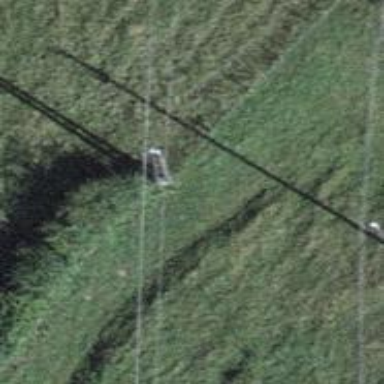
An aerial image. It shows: Utility pole as the man-made structure.